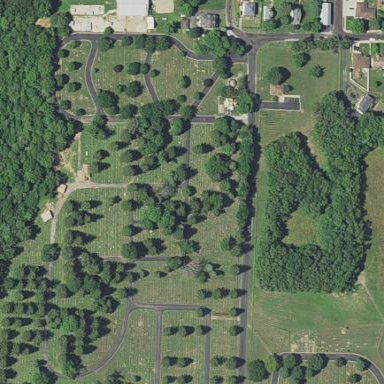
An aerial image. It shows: Cemetery.